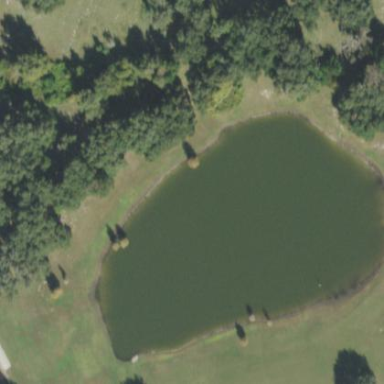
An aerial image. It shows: Lake with natural water.